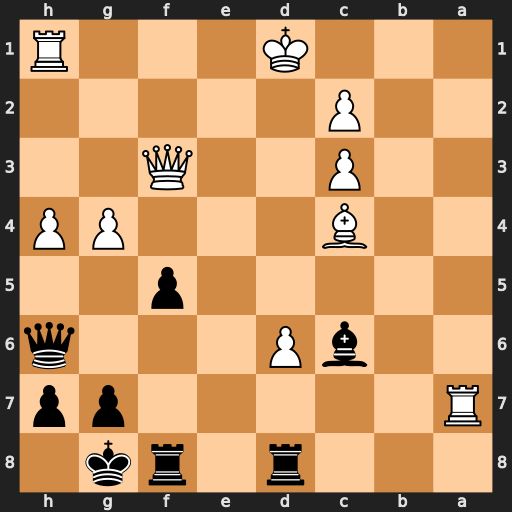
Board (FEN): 3r1rk1/R5pp/2bP3q/5p2/2B3PP/2P2Q2/2P5/3K3R
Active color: b
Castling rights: -
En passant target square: -
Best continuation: Kh8 Qxc6 Rxd6+ Qxd6 Qxd6+